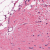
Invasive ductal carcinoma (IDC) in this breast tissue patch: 0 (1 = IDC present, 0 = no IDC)